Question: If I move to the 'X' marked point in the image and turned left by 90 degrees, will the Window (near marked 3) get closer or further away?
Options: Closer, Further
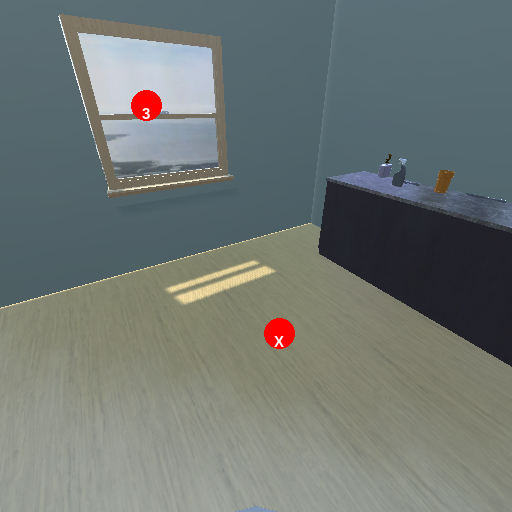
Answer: Closer